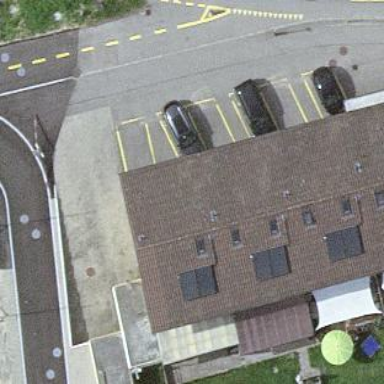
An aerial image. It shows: Residential building.